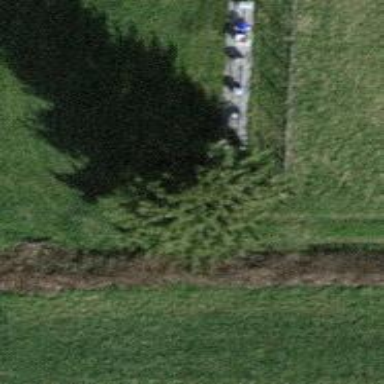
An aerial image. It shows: Evergreen needle-leaved tree.